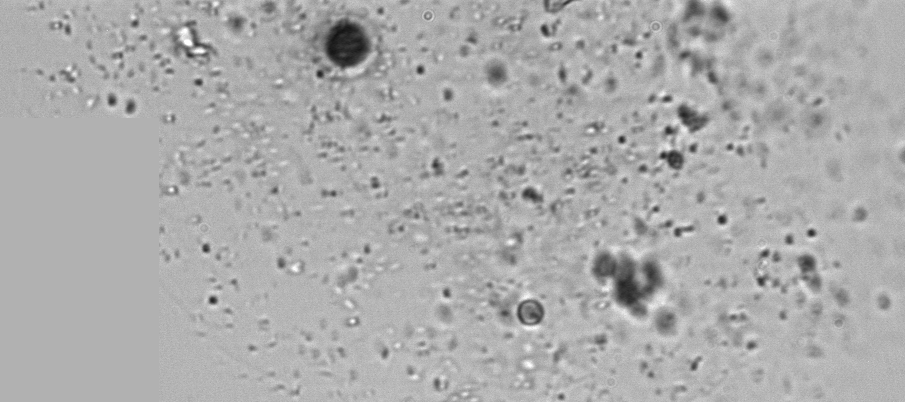
Label: Phaeocystis